Field crop: tomato
Growth stage: 1
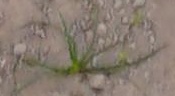
Species: cyperus